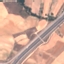
Label: Highway